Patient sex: F
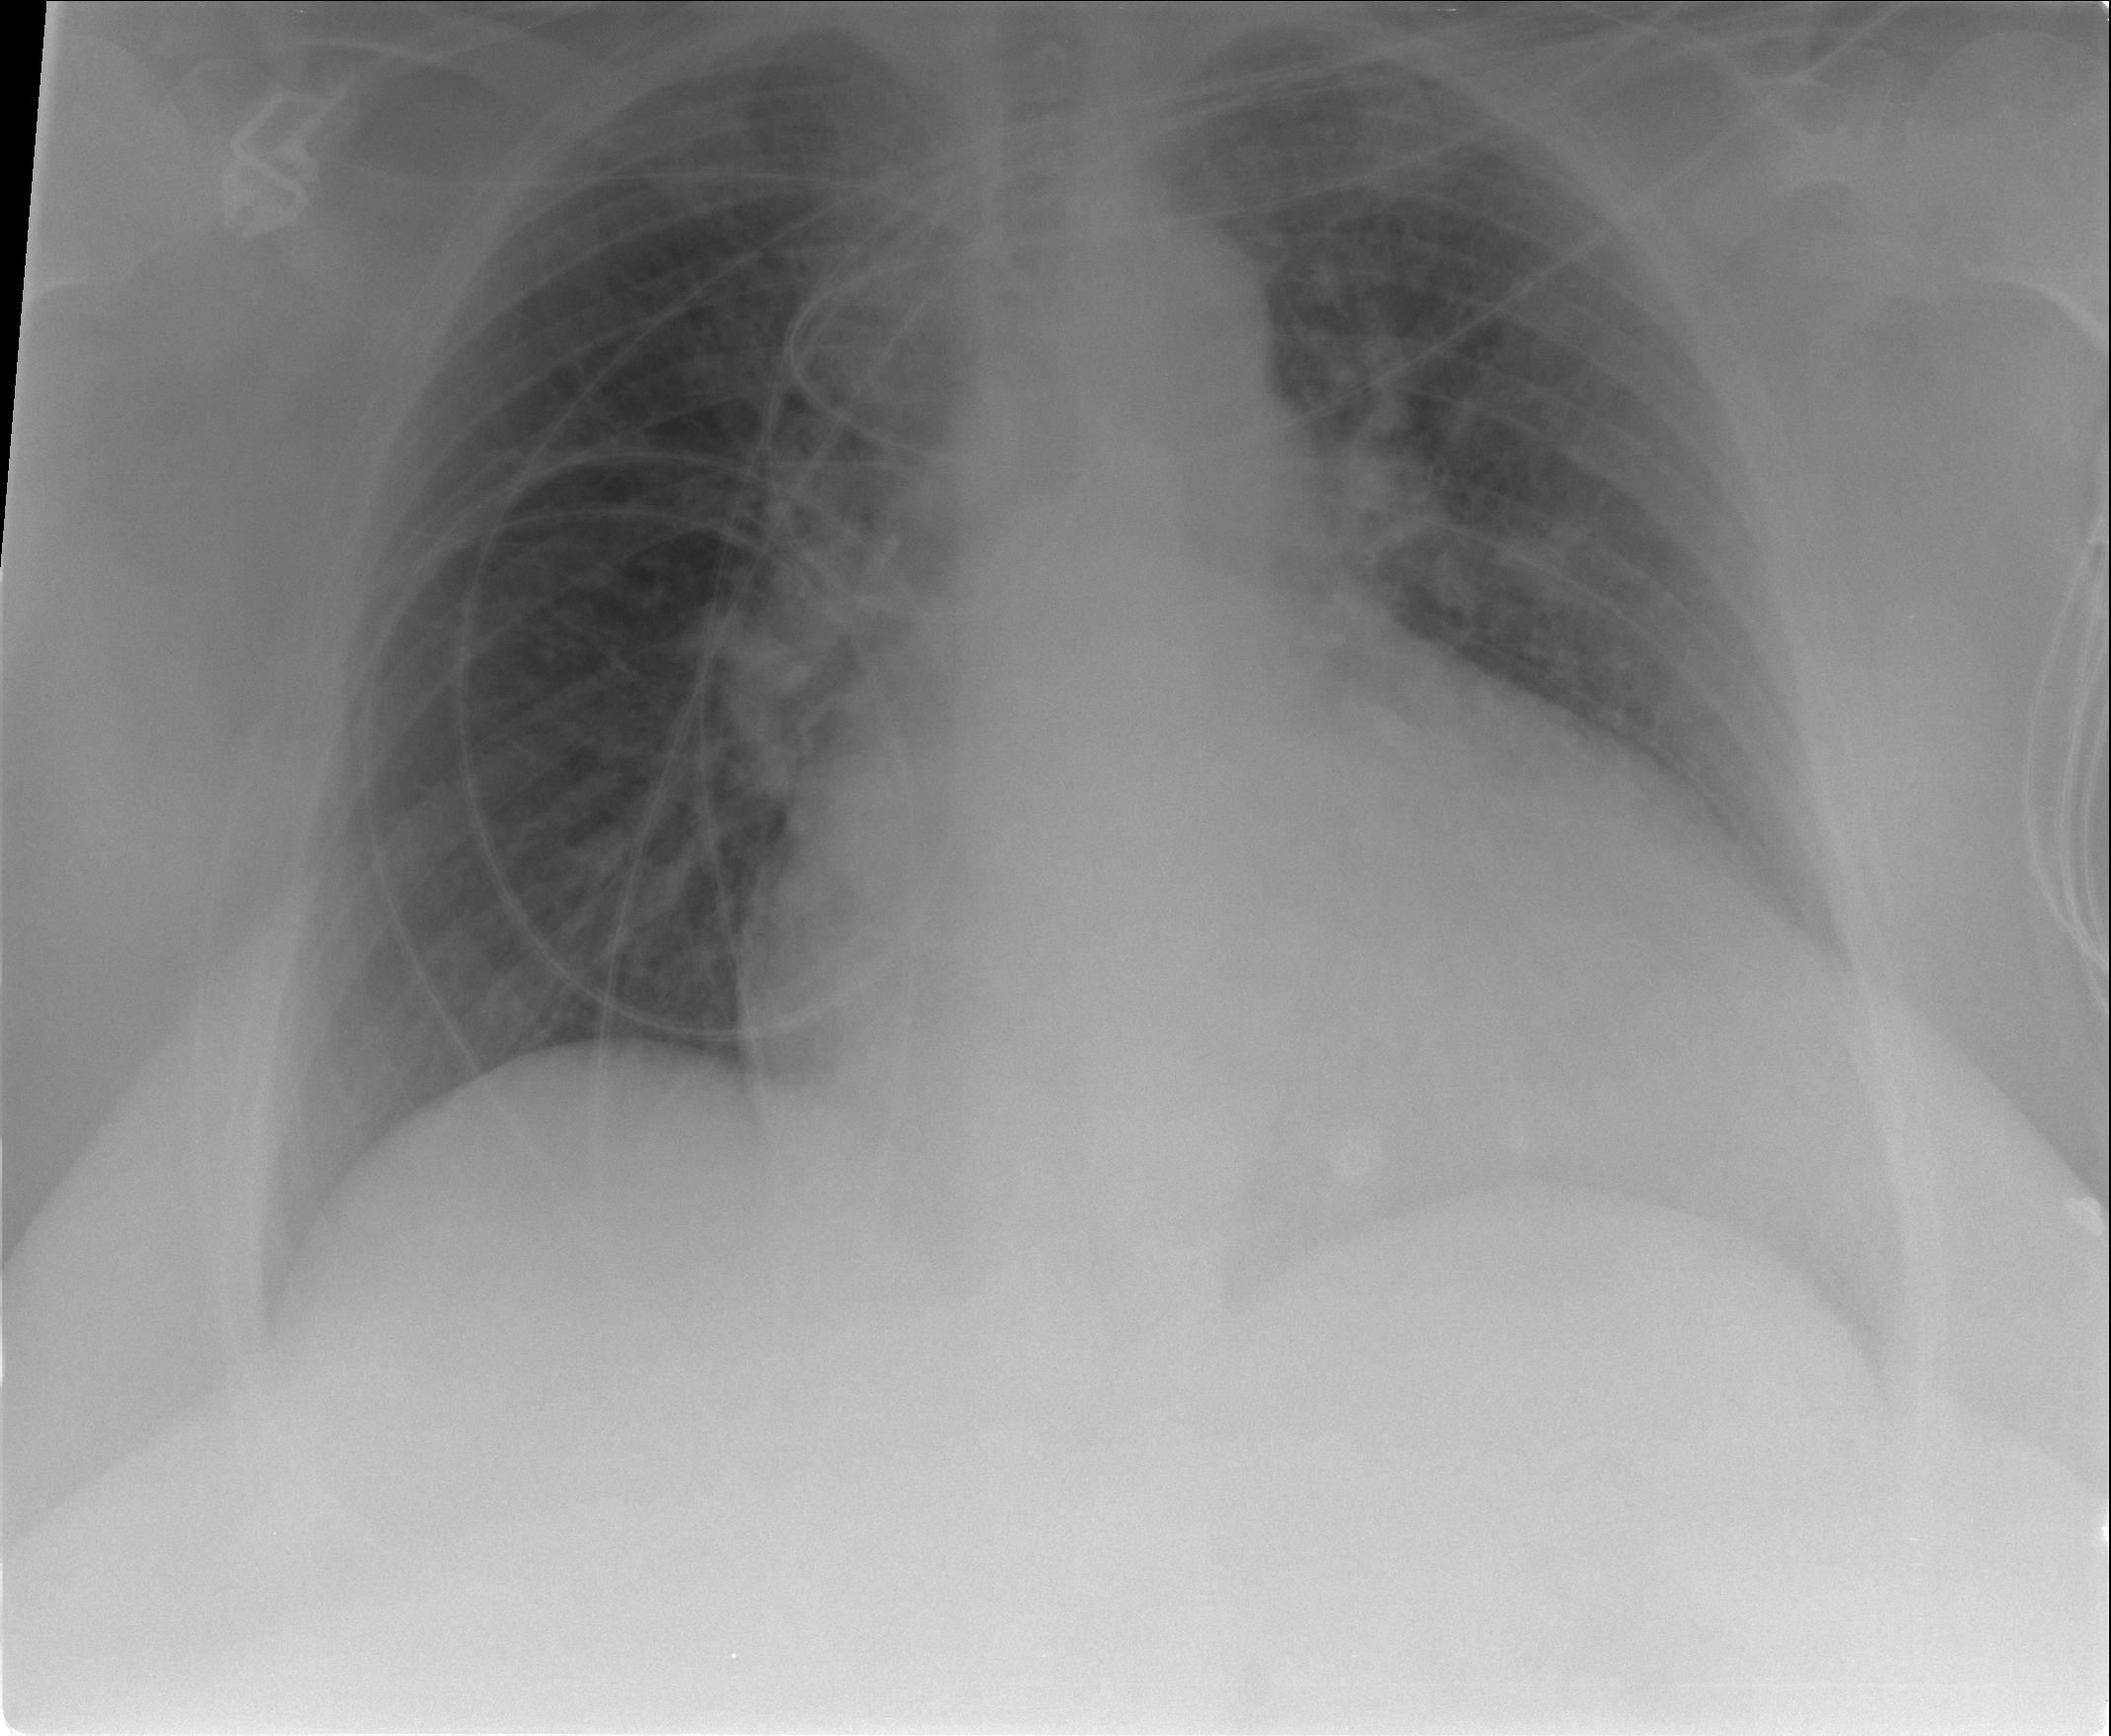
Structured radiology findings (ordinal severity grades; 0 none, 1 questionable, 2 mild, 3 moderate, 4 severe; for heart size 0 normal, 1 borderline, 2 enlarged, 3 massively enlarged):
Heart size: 3
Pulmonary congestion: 3
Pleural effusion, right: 0
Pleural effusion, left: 1
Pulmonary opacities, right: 2
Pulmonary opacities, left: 2
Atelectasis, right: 0
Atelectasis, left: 0